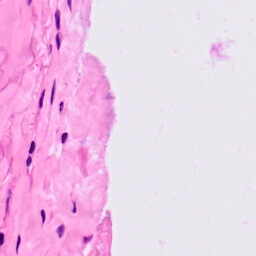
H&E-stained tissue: Lung